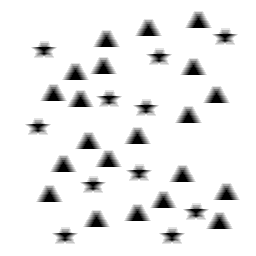
Squares: 0
Triangles: 21
Stars: 11
Total shapes: 32